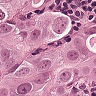
Metastatic tissue present: yes